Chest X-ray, PA view. Patient: 69 years old, sex M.
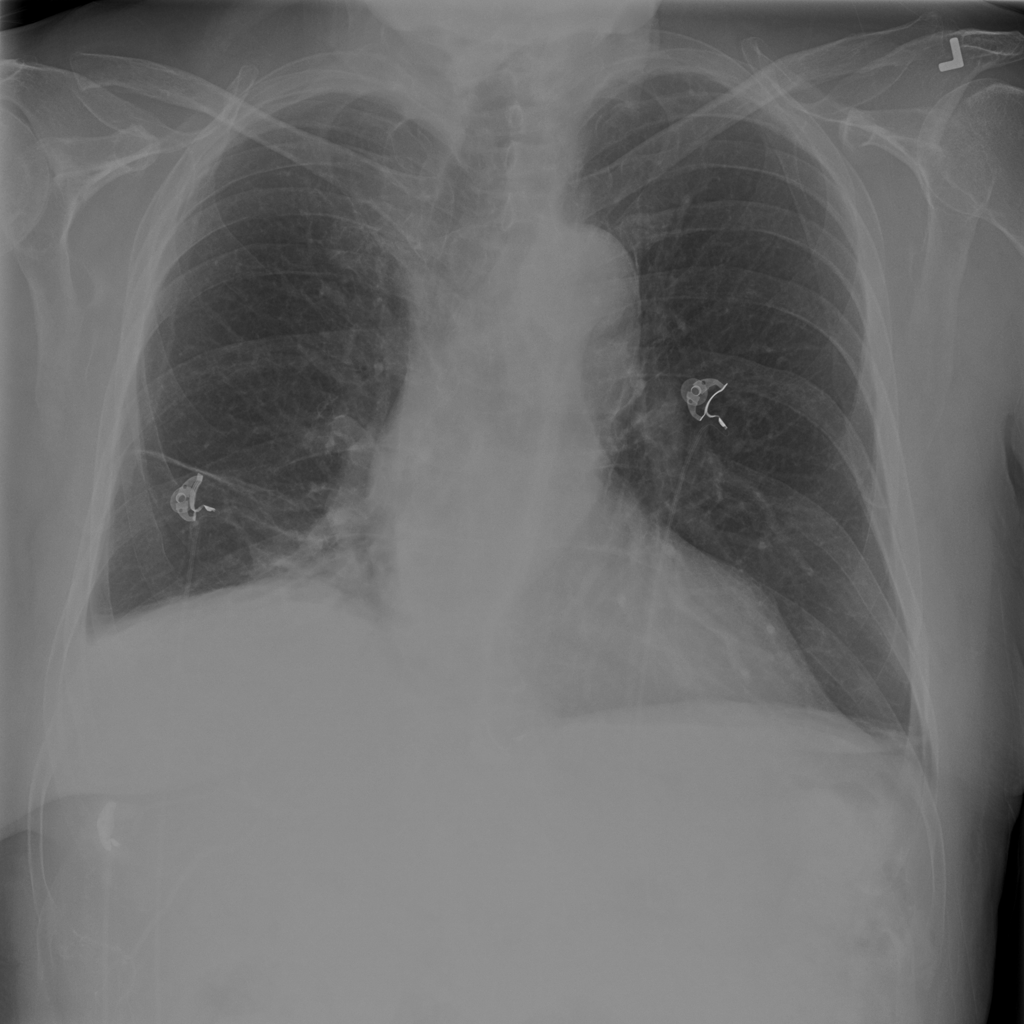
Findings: Atelectasis, Infiltration